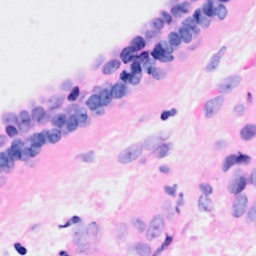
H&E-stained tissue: Breast